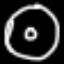
Label: donut